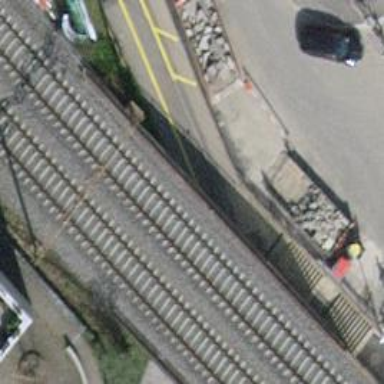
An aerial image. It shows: Single-track railway bridge with electrified contact line.